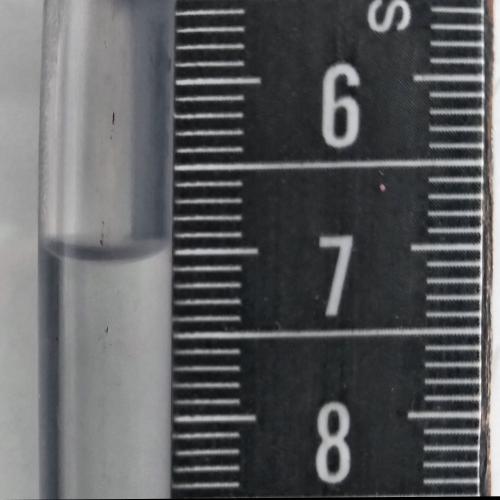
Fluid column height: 7.0 cm